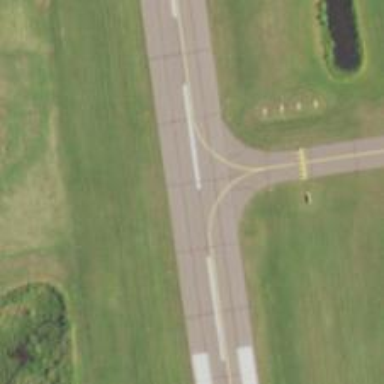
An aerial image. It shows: View of runway in airport.